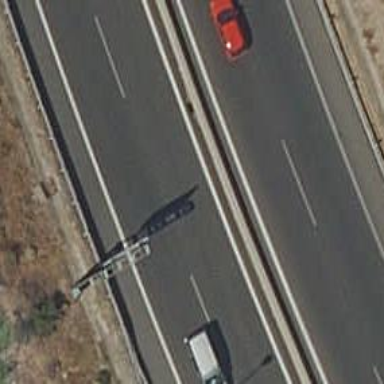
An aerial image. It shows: View of motorway.